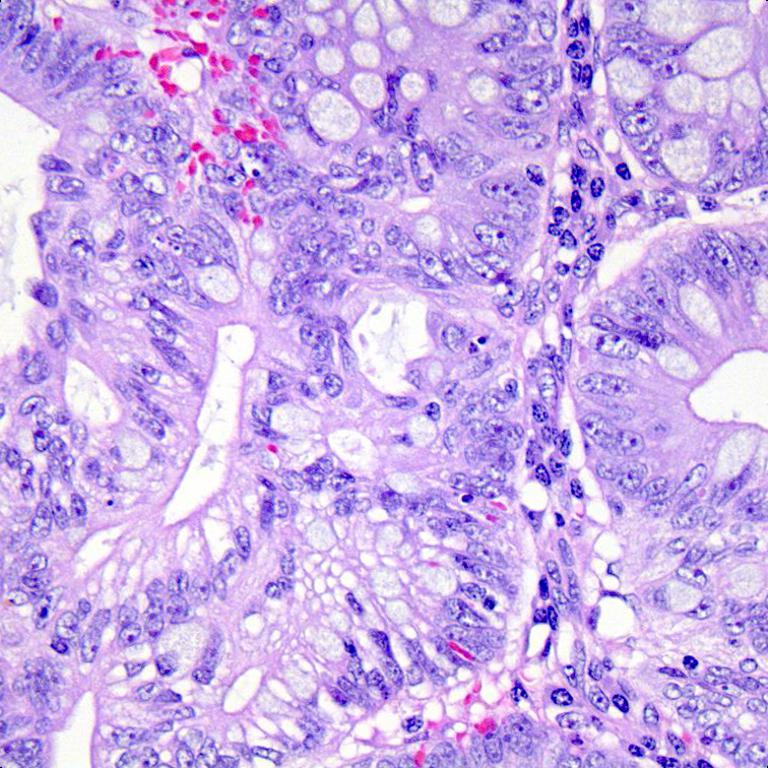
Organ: colon
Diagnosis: adenocarcinomas